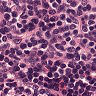
Metastatic tissue present: no